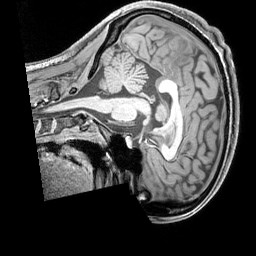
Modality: T1w
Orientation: sagittal
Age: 20
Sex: female
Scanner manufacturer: siemens
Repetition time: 2.3 s
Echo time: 0.00226 s